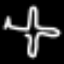
Label: airplane